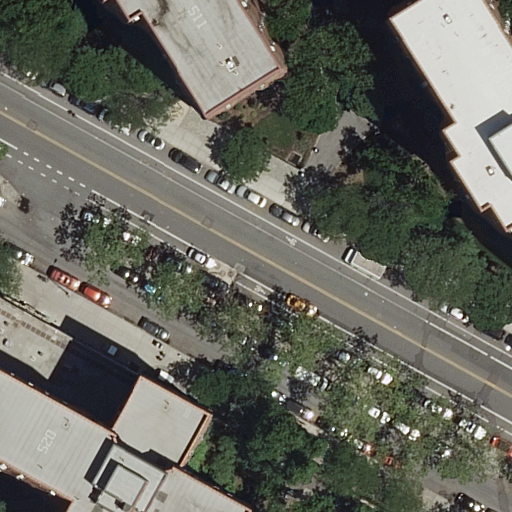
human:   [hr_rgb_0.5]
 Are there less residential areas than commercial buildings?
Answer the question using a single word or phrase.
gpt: no

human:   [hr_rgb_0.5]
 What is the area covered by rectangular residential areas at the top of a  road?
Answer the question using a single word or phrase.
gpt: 0m2

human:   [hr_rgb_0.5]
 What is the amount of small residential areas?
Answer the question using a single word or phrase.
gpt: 0

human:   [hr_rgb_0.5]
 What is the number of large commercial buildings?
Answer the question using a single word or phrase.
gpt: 0

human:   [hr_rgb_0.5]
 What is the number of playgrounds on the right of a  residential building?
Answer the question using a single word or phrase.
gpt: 1

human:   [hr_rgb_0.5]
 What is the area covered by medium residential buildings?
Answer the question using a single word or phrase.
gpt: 461m2

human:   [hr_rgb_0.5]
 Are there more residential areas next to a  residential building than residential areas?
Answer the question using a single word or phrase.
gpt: no

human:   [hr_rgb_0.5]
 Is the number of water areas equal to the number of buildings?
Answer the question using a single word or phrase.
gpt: no

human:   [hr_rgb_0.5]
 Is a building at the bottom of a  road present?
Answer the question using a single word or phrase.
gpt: yes

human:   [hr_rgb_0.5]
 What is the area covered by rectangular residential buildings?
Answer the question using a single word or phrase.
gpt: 0m2

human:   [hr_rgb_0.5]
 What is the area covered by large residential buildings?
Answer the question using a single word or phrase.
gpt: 2051m2

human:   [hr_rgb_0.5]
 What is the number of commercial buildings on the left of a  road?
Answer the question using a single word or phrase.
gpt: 0

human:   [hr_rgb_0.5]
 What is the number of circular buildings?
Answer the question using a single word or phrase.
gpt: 0

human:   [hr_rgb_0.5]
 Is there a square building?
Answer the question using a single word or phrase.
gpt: no

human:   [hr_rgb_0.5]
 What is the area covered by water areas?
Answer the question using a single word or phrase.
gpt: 0m2

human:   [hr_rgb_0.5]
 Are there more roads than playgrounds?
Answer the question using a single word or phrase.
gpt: yes

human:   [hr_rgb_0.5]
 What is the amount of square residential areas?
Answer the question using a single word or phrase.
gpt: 0

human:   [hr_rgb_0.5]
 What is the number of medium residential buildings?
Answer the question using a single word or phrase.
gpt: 1

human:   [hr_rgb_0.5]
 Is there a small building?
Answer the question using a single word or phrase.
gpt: no

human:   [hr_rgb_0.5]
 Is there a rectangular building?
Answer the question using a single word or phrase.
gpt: no

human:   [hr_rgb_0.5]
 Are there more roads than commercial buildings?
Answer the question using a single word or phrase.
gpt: yes

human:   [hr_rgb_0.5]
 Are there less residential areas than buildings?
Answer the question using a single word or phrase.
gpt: yes

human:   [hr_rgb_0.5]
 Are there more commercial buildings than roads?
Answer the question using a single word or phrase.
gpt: no

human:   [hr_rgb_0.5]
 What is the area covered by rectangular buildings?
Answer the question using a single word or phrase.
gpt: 0m2

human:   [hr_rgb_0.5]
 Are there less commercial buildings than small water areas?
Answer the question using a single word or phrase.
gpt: no

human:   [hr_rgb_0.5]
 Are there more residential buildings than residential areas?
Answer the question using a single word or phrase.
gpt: yes

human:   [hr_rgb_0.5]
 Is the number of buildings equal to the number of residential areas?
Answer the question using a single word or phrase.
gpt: no

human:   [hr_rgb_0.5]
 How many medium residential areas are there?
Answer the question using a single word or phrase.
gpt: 0

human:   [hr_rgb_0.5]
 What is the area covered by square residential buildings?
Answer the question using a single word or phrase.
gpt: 0m2

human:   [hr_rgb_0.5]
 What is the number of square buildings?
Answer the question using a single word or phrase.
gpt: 0

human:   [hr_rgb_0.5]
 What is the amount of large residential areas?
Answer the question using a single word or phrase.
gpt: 2

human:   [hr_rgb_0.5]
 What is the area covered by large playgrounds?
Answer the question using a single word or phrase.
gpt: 0m2

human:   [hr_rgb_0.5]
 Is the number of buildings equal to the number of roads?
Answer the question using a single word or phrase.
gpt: no

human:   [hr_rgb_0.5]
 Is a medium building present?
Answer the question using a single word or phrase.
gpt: yes

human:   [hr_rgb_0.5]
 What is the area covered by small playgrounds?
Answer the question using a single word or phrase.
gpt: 6m2

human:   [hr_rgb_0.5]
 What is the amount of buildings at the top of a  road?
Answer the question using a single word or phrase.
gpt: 2